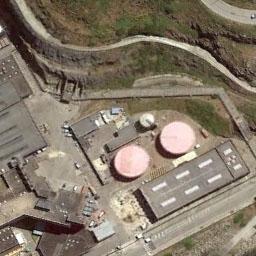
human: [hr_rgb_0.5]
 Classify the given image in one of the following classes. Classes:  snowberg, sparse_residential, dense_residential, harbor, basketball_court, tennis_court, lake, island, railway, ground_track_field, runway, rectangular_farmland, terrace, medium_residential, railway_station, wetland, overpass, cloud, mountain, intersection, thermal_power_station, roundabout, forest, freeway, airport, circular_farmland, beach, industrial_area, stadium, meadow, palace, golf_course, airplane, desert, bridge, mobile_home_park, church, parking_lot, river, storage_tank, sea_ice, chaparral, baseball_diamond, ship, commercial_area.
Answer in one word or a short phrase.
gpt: storage_tank